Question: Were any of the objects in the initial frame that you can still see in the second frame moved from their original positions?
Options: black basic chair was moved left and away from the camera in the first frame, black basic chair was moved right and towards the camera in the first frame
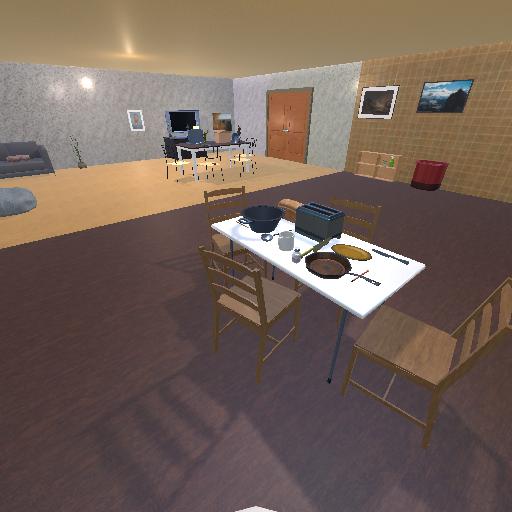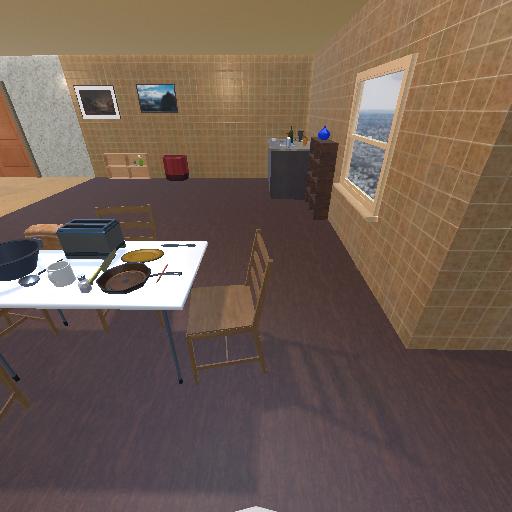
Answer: black basic chair was moved left and away from the camera in the first frame